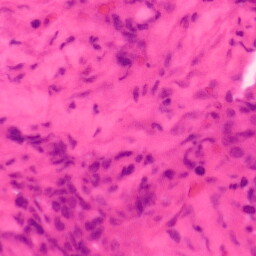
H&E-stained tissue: Colon